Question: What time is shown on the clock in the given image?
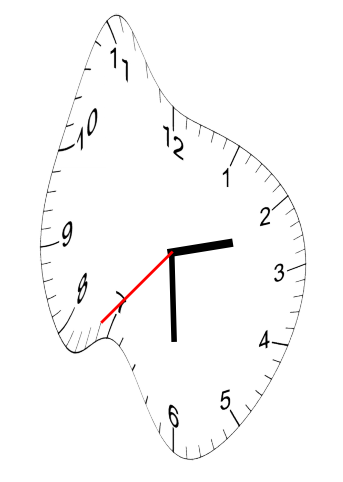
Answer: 02:29:37